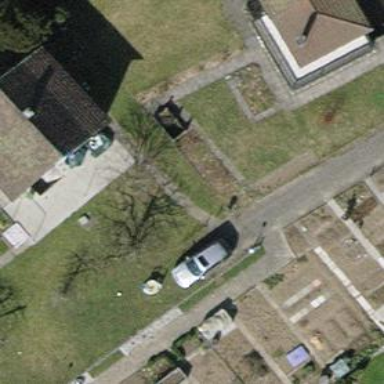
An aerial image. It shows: Driveway made of paving stones.